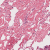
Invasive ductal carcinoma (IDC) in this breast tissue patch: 0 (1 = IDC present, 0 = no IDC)